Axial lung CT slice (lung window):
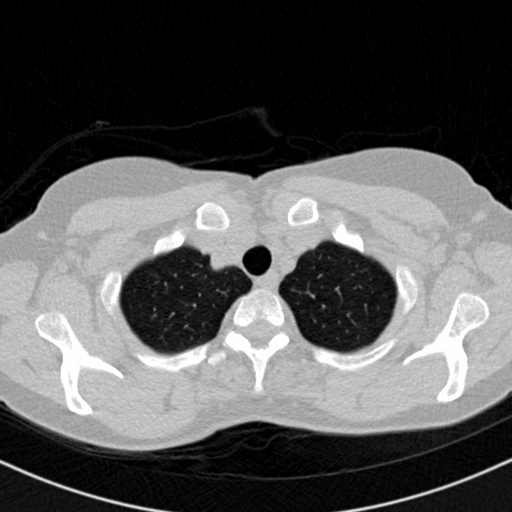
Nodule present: no